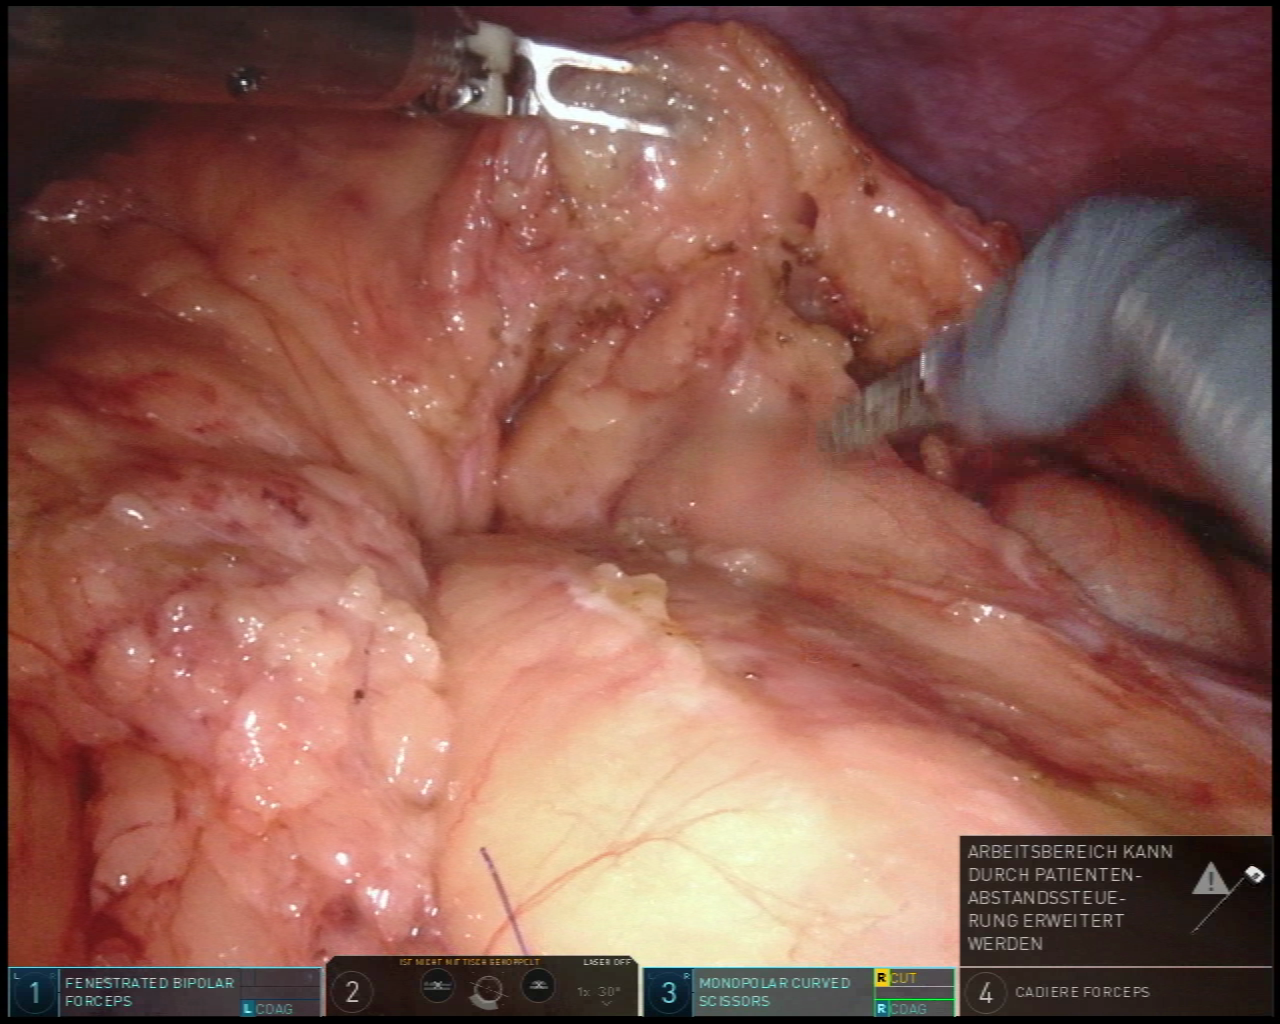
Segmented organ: abdominal_wall
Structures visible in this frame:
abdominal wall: yes
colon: no
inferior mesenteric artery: no
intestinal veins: no
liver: no
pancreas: no
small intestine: no
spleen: no
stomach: no
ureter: no
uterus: no
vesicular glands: no